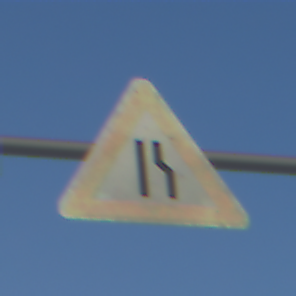
Verkehrszeichen: EinseitigVerengteFahrbahnRechts
Umgebung: Outdoor, Nature
Tageszeit: SunriseSunset
Wetter: Clear
Licht: Natural
Jahreszeit: NotSpecified
Kontrast: HighContrast